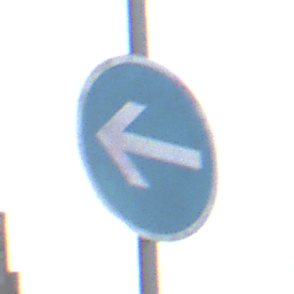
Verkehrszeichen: VorgeschriebeneFahrtrichtungHierLinks
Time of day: MorningAfternoon
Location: Outdoor (Urban)
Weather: Overcast
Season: NotSpecified
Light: Natural